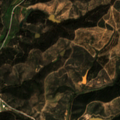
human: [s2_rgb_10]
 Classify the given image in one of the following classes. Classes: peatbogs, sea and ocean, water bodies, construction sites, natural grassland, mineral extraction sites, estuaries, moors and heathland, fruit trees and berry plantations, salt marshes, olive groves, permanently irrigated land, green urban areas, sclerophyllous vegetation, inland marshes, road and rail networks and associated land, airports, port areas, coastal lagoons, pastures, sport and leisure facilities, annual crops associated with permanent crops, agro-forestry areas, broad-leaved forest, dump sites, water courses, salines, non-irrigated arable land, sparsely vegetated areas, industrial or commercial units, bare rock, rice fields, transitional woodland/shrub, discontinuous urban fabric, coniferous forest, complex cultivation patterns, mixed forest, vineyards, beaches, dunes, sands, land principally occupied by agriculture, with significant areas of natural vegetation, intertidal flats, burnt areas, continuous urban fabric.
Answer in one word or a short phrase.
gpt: complex cultivation patterns, land principally occupied by agriculture, with significant areas of natural vegetation, broad-leaved forest, sclerophyllous vegetation, transitional woodland/shrub